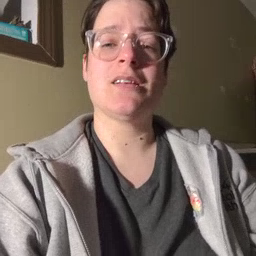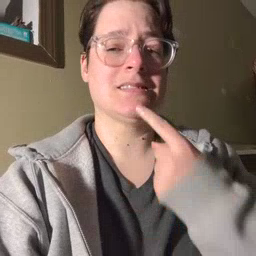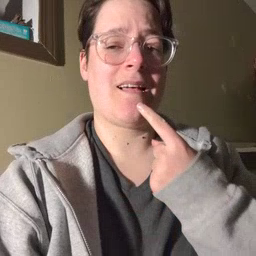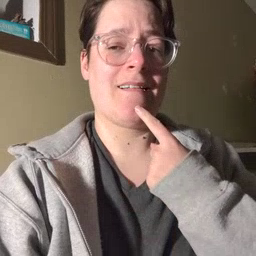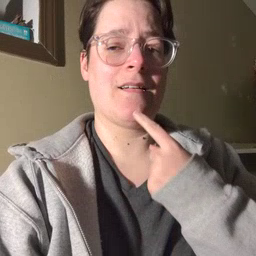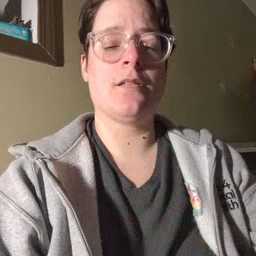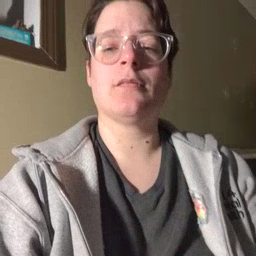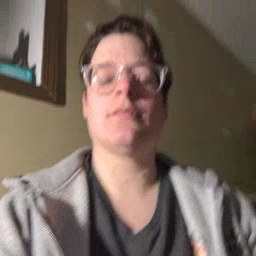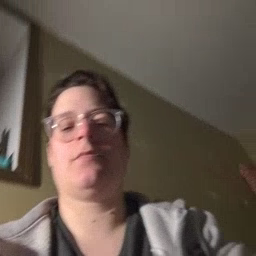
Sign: say